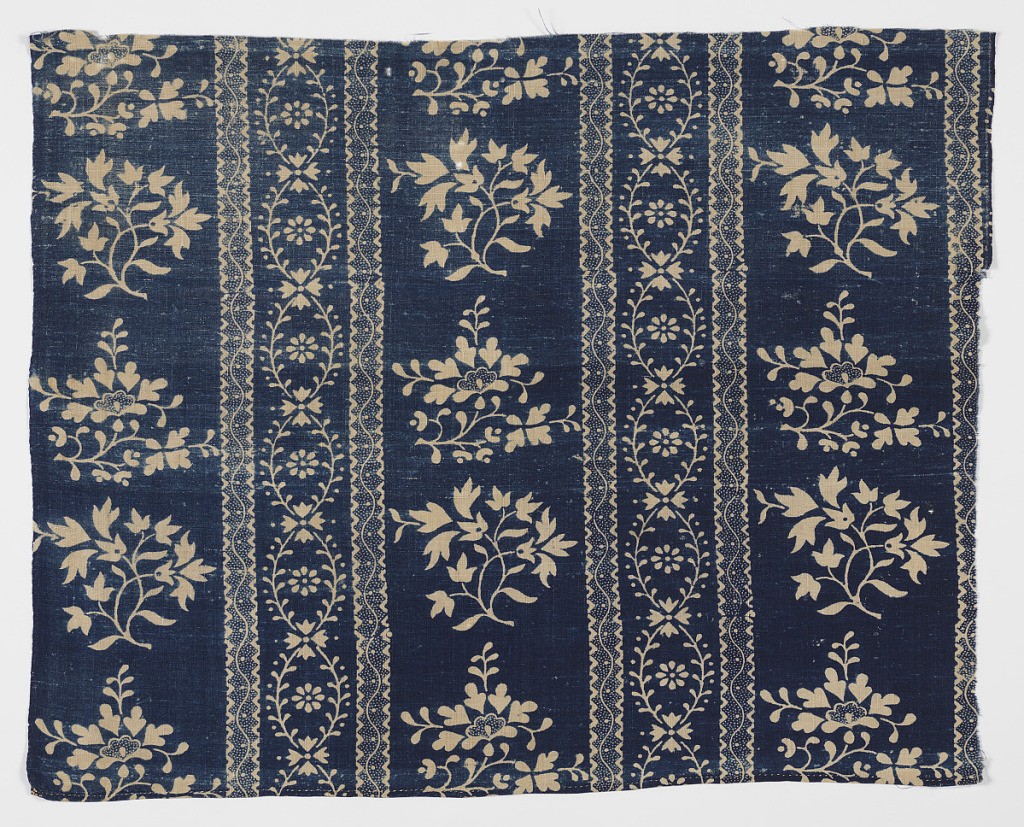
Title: Textile
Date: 1750–1800
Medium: cotton Technique: block printed resist, indigo dyed plain weave
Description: Narrow and thin floral stripes; in white on blue.